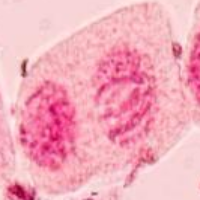
Label: telophase